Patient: sex F, age 63
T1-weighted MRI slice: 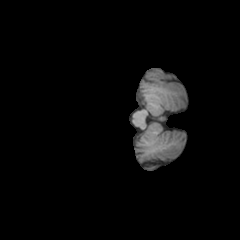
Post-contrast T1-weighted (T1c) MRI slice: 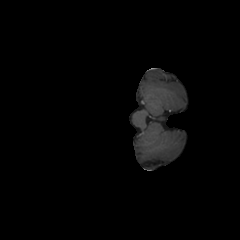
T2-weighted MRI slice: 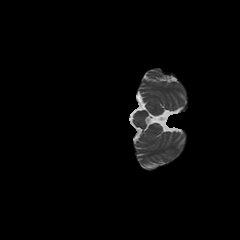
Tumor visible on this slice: no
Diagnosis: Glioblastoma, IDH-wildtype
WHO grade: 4